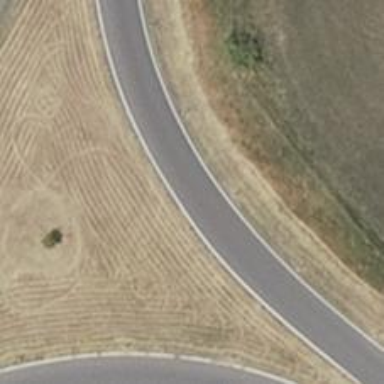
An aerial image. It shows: Asphalt trunk link road.